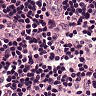
Metastatic tissue present: no